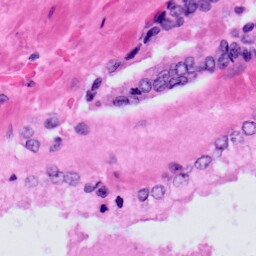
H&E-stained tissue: Prostate